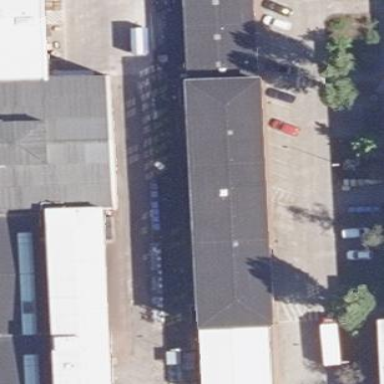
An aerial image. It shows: Office building.